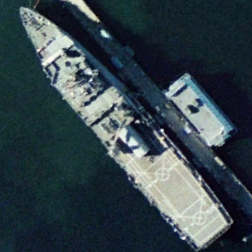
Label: combat